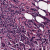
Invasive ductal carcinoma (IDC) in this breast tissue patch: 0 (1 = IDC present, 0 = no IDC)